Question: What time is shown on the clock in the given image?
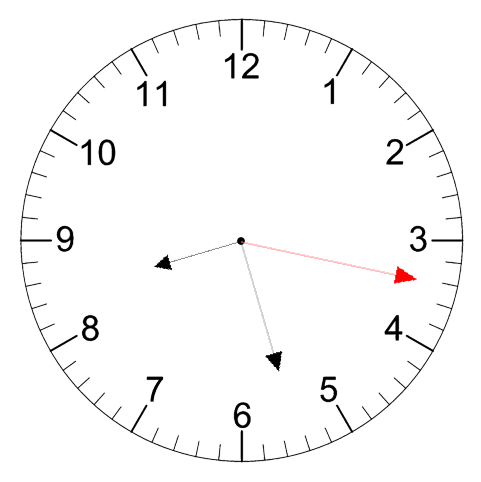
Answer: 08:27:17